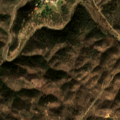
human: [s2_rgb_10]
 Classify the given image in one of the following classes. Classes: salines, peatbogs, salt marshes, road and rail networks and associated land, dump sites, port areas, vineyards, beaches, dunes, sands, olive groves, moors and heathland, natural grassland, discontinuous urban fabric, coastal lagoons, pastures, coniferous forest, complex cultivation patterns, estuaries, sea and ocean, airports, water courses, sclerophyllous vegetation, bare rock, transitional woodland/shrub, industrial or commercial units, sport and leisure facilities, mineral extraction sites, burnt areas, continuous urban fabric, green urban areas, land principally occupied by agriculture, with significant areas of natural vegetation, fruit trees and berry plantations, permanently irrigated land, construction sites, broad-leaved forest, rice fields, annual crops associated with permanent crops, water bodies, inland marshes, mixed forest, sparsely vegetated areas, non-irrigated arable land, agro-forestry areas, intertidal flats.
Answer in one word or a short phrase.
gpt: land principally occupied by agriculture, with significant areas of natural vegetation, broad-leaved forest, transitional woodland/shrub